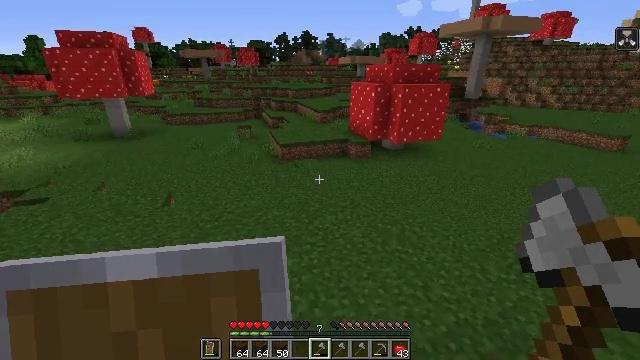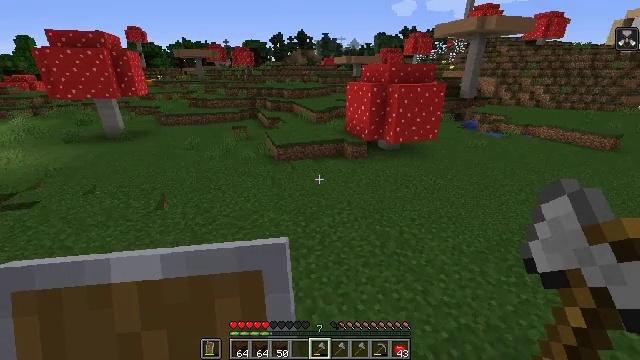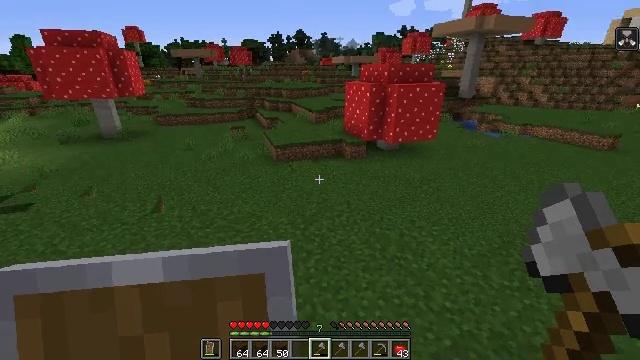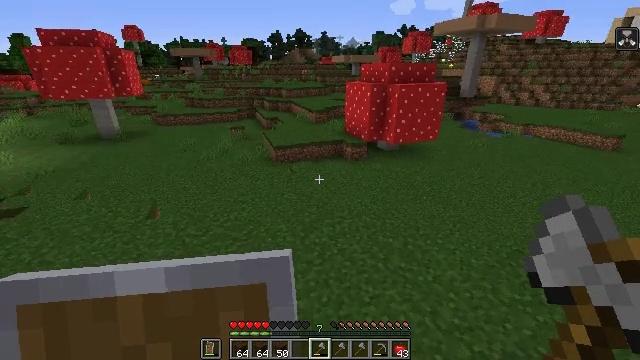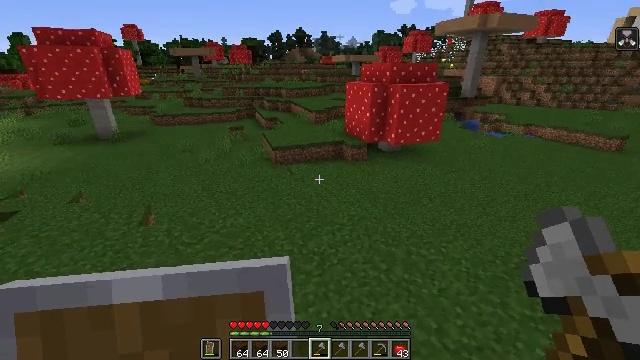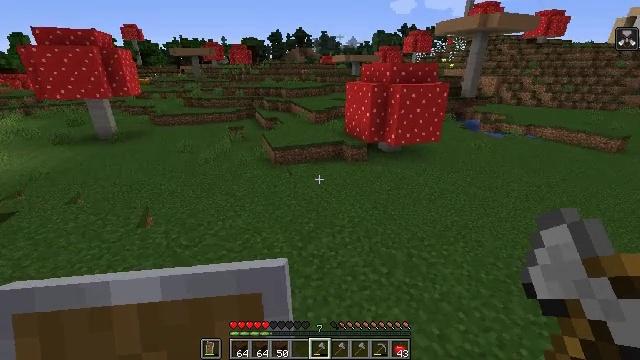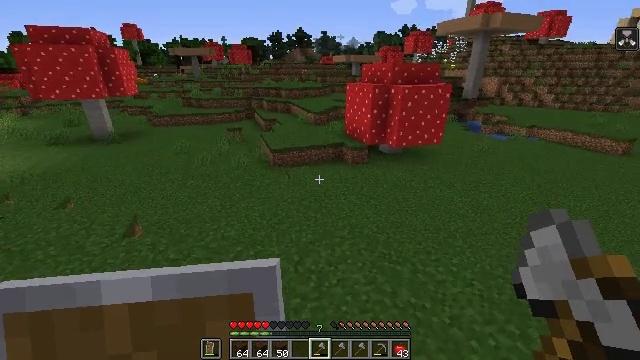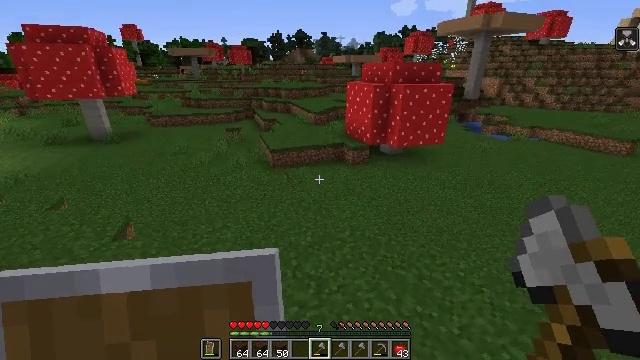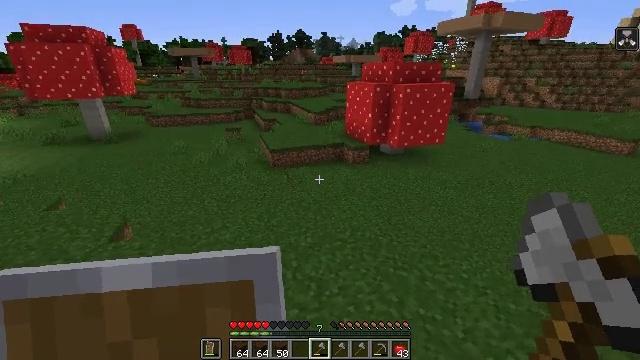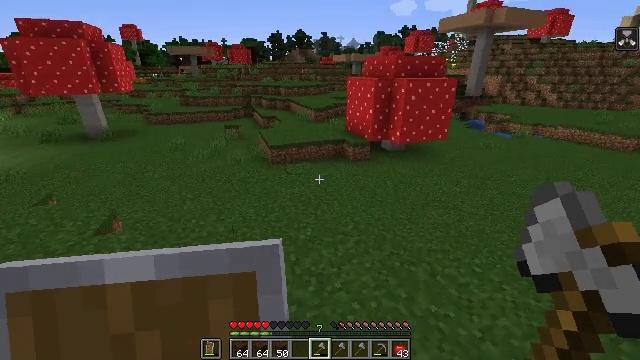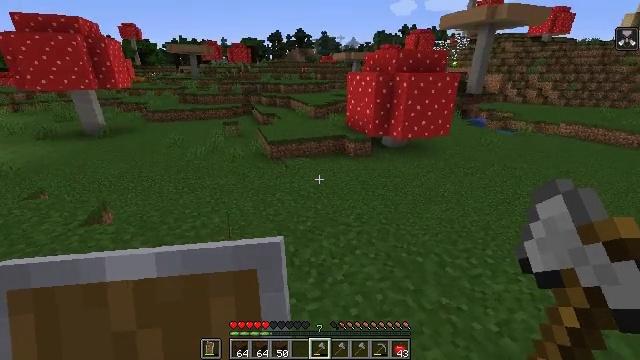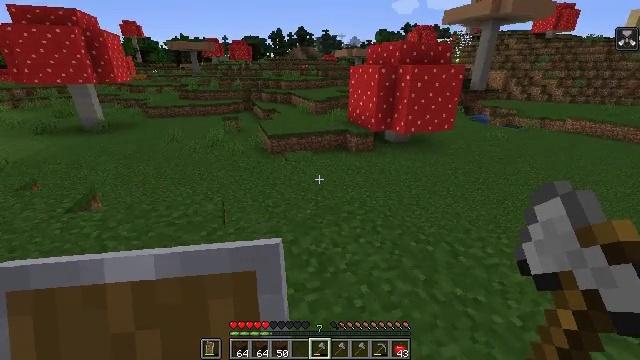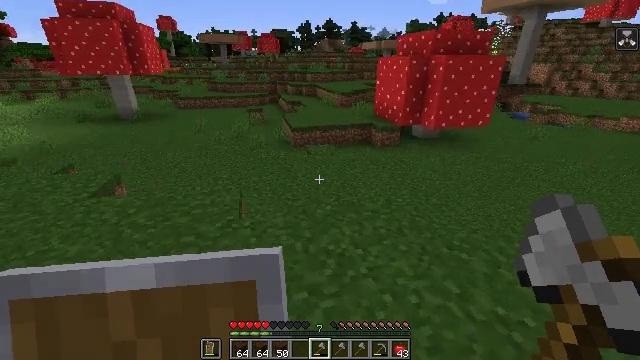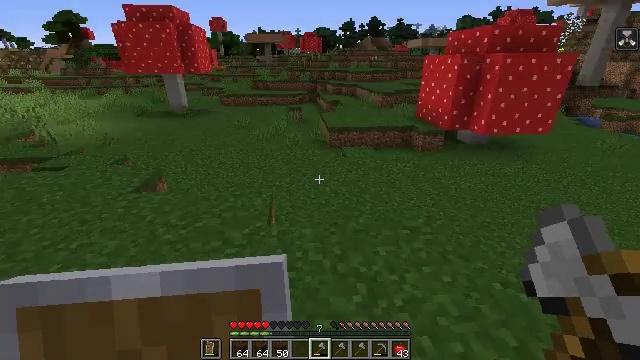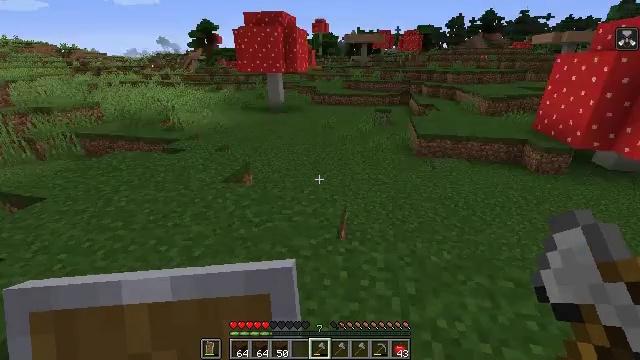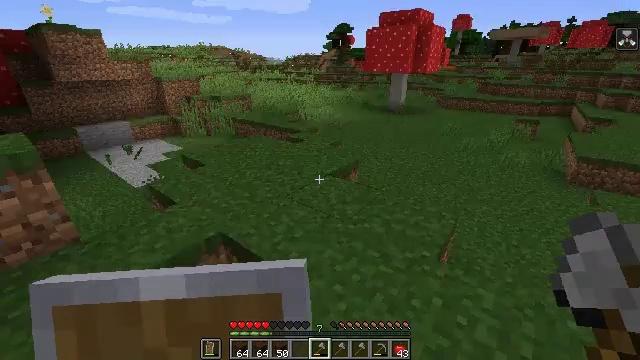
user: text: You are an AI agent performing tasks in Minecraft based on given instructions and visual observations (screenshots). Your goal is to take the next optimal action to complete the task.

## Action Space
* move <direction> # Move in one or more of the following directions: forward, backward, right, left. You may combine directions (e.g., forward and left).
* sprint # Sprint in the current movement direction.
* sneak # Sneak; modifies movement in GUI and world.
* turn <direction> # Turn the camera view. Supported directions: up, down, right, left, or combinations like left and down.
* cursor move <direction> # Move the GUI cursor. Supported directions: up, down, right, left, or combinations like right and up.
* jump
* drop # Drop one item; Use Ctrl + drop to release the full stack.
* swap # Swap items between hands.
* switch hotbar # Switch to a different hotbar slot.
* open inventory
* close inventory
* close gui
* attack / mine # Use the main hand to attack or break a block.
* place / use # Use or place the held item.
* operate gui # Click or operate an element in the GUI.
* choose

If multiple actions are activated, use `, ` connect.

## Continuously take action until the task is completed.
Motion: motion action
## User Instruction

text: Remove oak leaves from branches.
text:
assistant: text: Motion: move forward
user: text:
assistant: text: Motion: move forward
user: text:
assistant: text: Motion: move forward
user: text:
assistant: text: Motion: move forward
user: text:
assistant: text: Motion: move forward
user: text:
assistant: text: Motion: move forward
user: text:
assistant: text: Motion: move forward
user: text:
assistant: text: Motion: move forward
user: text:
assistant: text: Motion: move forward
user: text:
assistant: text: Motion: move forward
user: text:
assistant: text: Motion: move forward
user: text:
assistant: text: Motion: move forward, turn left and down
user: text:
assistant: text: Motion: move forward, turn left
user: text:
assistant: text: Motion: move forward, turn left
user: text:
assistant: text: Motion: move forward and move right, turn left
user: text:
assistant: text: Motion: move forward and move right, turn left
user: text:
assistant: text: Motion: move forward and move right, turn left
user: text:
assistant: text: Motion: move forward and move right, turn left
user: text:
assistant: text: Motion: move forward and move right, turn left
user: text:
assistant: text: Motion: move forward and move right, turn left
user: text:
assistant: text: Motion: move forward and move right, turn left
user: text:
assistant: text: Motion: move forward and move right, turn left
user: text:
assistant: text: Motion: move forward and move right, turn left
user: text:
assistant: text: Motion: move forward and move right
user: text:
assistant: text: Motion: move forward and move right
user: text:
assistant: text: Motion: move forward and move right
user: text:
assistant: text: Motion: move forward and move right
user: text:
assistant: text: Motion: move forward and move right
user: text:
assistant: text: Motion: move forward and move right
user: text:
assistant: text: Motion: move forward and move right